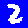
Digit: 2